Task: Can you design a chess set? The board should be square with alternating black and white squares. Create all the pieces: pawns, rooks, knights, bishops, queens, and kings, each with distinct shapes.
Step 4243:
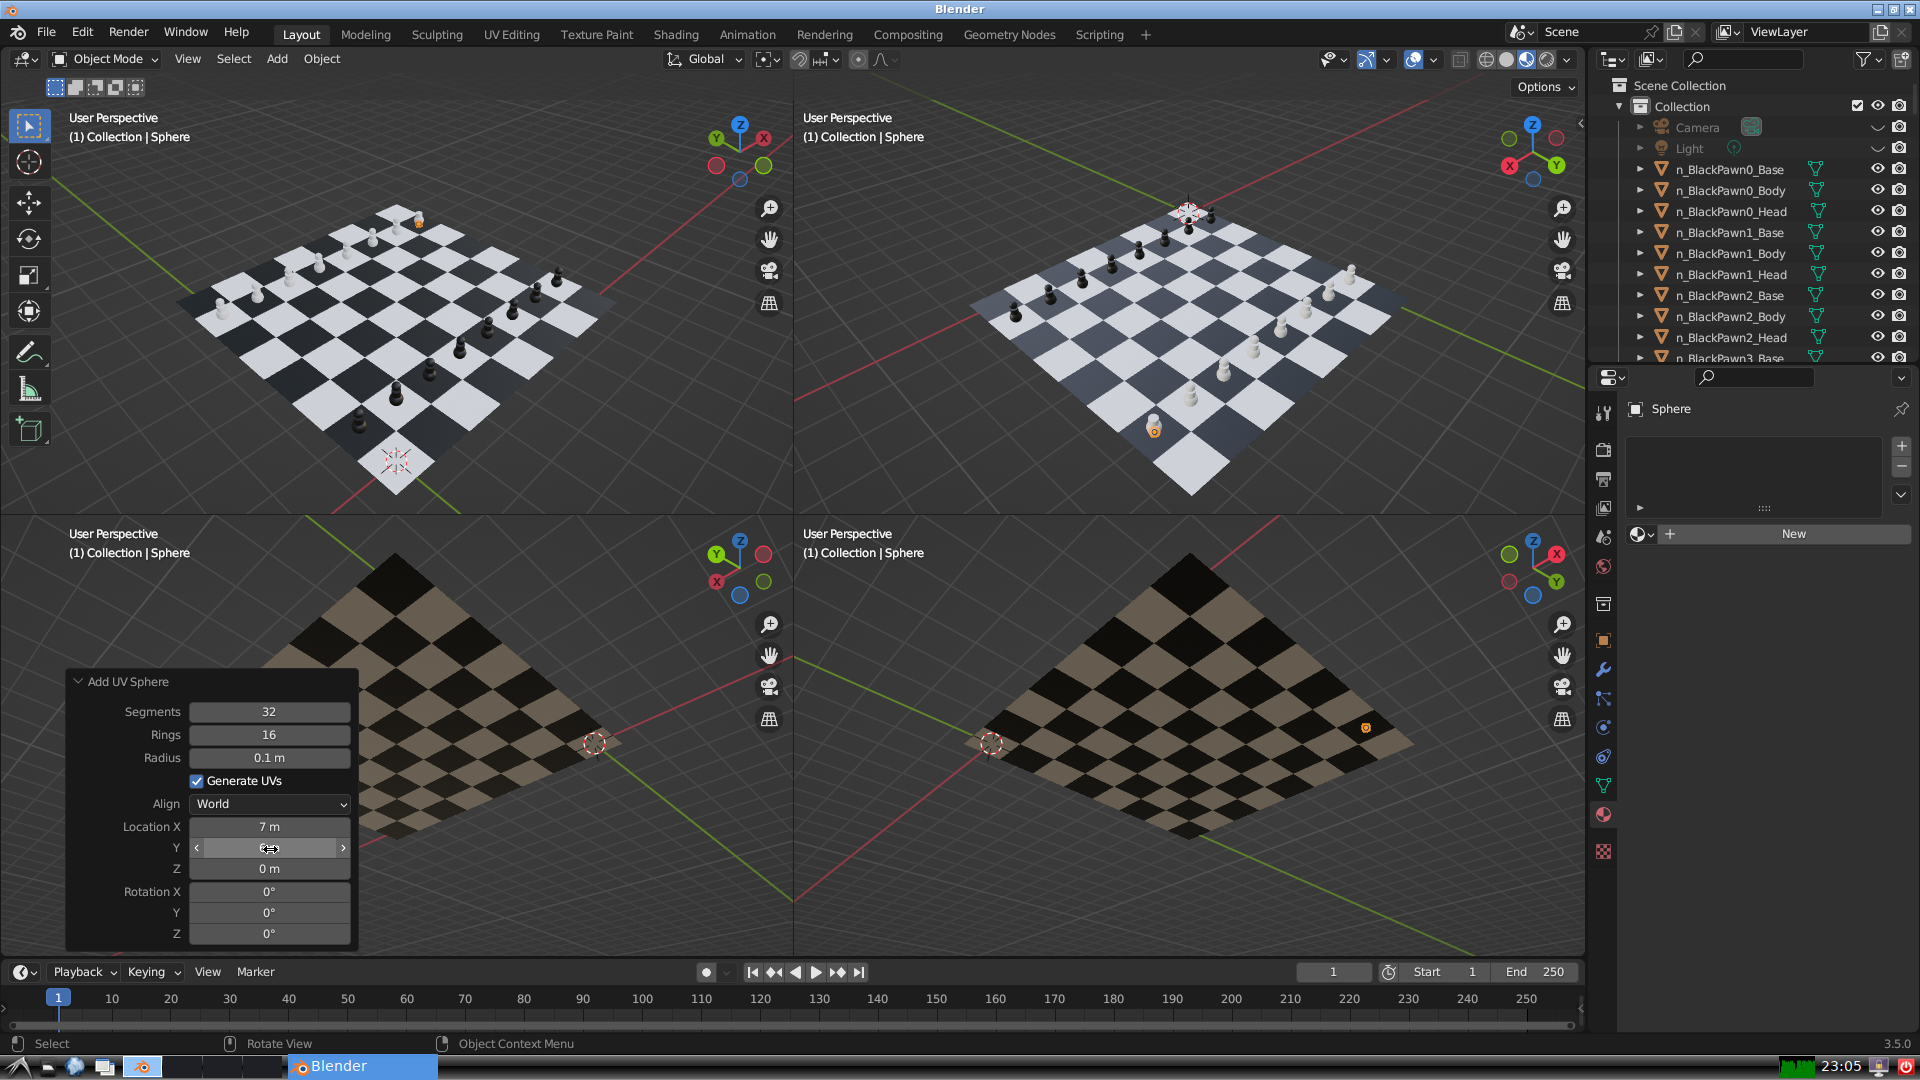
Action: {"mouse_move": [270, 867]}